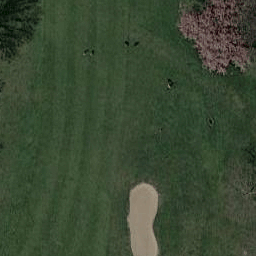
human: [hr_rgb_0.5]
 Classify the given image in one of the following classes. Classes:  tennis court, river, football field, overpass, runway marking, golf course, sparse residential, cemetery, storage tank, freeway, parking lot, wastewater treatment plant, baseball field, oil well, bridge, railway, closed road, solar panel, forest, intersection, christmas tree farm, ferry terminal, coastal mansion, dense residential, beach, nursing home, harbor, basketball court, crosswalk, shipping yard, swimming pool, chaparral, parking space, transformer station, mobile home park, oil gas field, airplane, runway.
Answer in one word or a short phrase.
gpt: golf course